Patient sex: F
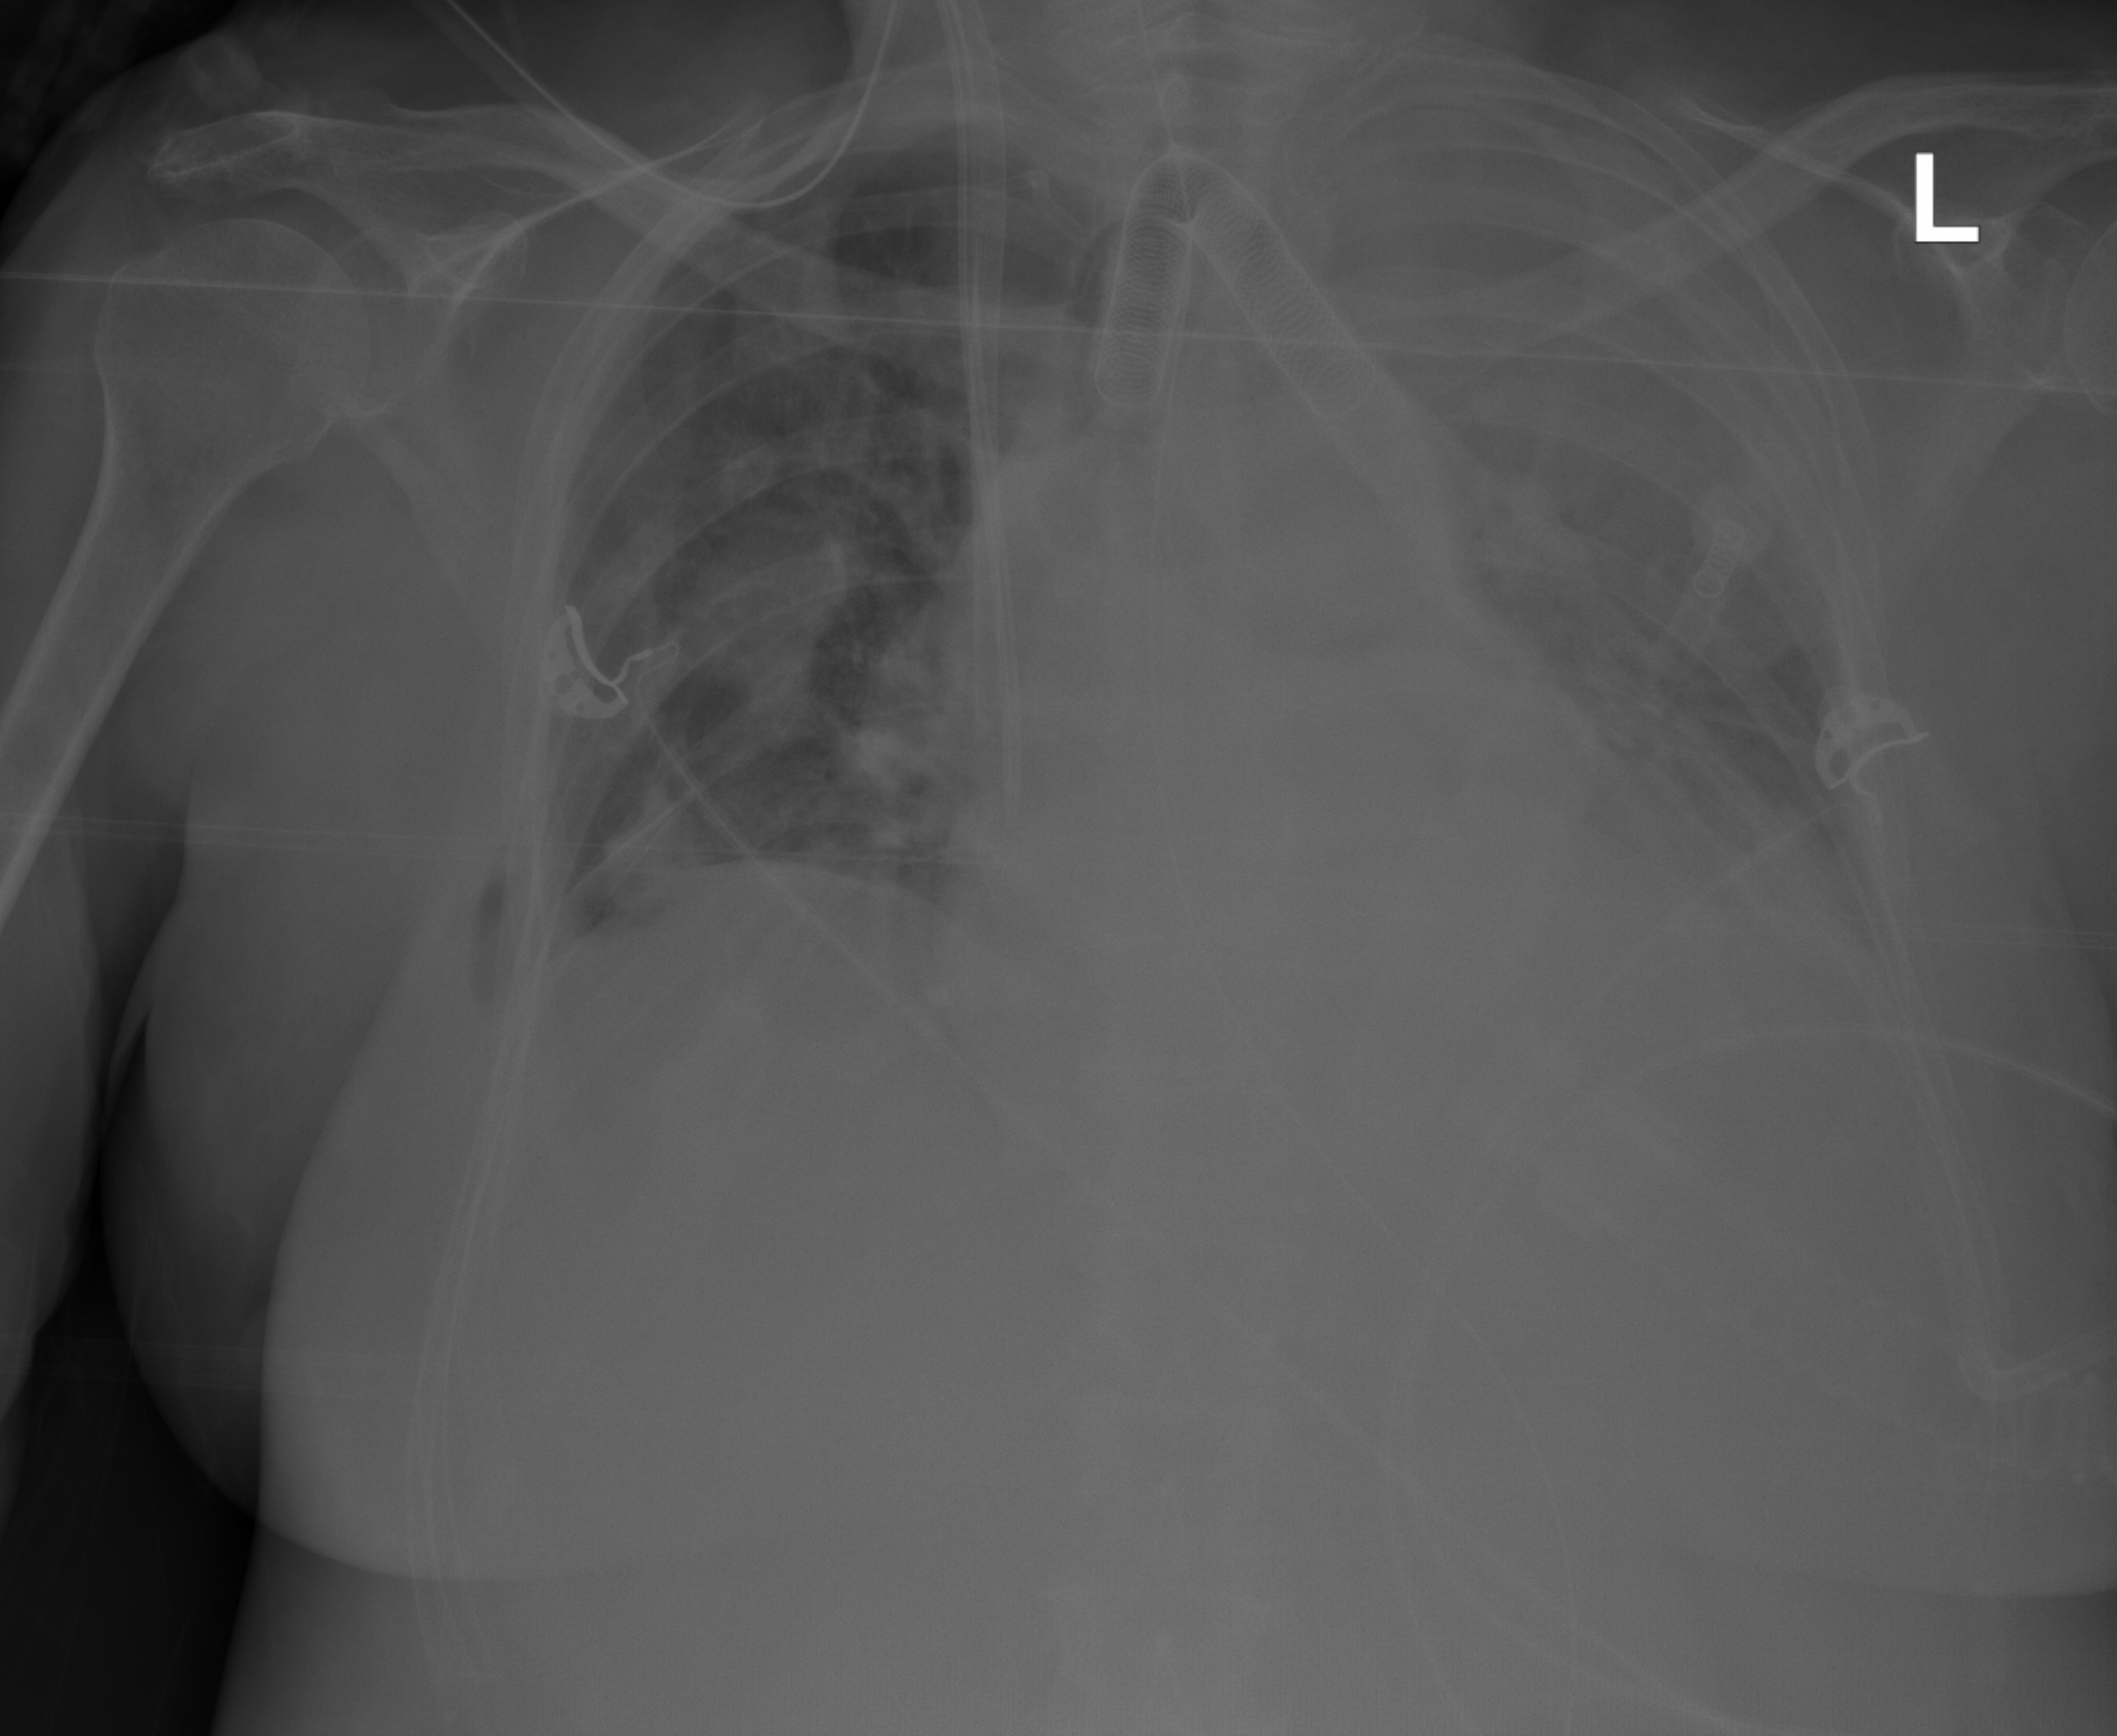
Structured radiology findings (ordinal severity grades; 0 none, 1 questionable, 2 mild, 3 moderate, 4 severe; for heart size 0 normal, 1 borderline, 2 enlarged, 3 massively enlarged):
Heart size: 2
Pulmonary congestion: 0
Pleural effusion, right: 2
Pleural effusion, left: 3
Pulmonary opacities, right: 2
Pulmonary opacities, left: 0
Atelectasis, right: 2
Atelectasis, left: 3